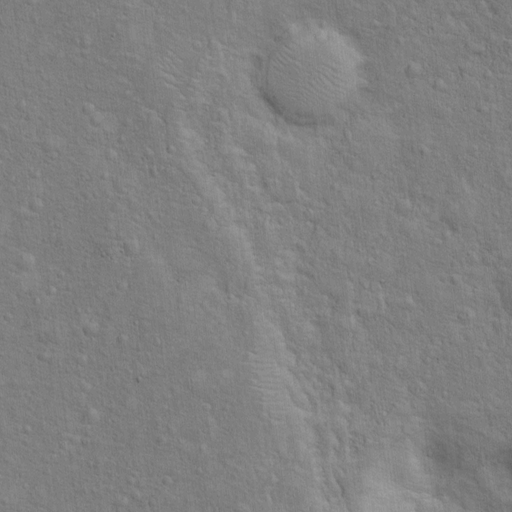
Objects detected: cone